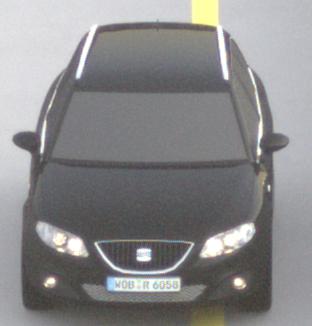
Make: SEAT
Model: Exeo ST 1.6
Detailed model: Exeo (3R) ST
Model produced from: 2010/05
Model produced until: 2010/08
Doors: 5
Color: black
Road condition: dry road
Daytime: sunrise or sunset
Contrast: low contrast